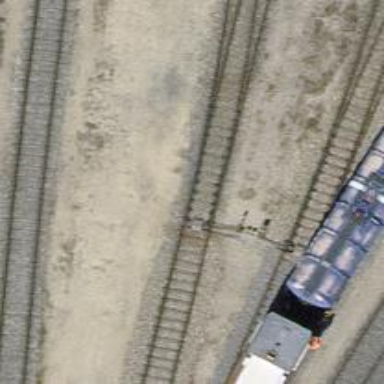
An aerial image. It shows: Railway switch.